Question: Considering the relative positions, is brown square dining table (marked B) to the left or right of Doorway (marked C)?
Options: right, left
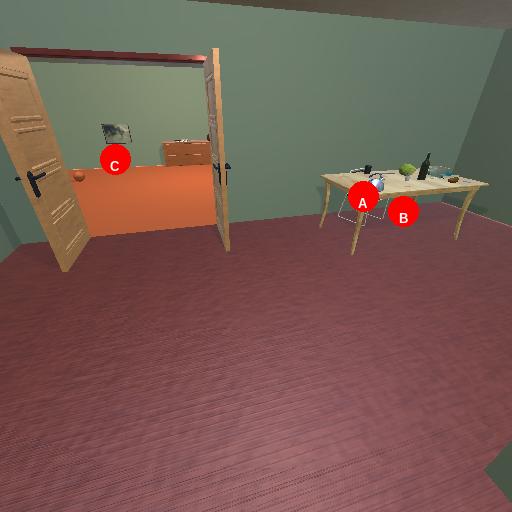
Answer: right